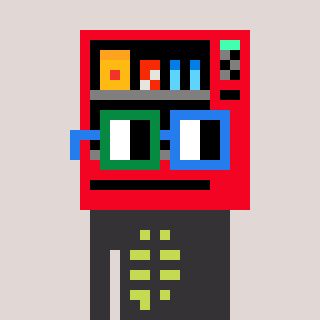
a pixel art character with square green and blue glasses, a vending machine-shaped head and a grayscale-colored body on a warm background